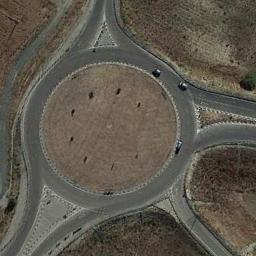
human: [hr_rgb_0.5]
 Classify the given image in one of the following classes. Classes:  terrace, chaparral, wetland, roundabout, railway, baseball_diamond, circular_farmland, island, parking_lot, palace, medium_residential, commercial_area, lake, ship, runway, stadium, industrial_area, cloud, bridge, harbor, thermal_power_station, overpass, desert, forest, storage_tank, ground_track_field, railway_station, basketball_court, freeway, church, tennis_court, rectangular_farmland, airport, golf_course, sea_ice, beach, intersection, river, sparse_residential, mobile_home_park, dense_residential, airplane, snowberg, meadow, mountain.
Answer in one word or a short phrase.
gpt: roundabout